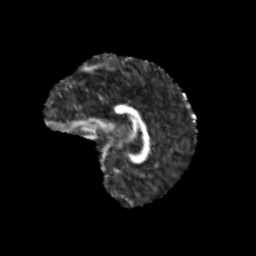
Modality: FA
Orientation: sagittal
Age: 12
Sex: male
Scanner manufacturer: siemens
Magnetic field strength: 3 T
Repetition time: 3.8 s
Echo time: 0.07 s